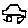
Label: car